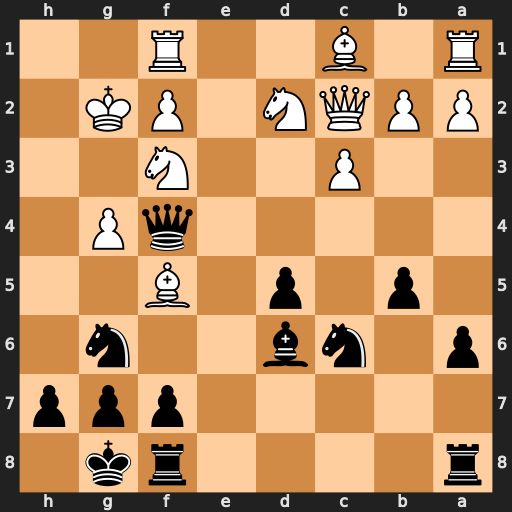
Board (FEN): r4rk1/5ppp/p1nb2n1/1p1p1B2/5qP1/2P2N2/PPQN1PK1/R1B2R2
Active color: b
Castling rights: -
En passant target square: -
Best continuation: Nh4+ Nxh4 Qh2+